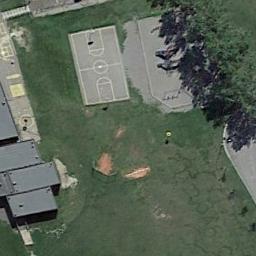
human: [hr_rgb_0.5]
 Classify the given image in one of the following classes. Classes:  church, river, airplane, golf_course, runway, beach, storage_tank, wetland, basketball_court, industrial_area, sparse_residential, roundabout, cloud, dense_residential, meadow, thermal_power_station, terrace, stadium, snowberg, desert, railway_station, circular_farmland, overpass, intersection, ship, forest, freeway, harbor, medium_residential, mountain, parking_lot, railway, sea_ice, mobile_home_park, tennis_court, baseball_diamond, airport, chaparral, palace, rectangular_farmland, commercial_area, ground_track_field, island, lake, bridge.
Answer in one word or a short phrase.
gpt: basketball_court